Question: Don't know why, my search bar in iOS 7 is leaving a right space. It's ok in iOS 6.
I know it has something to do with the section index, because if I remove it the space disappears, but I don't know how to fix it. Any thoughts?

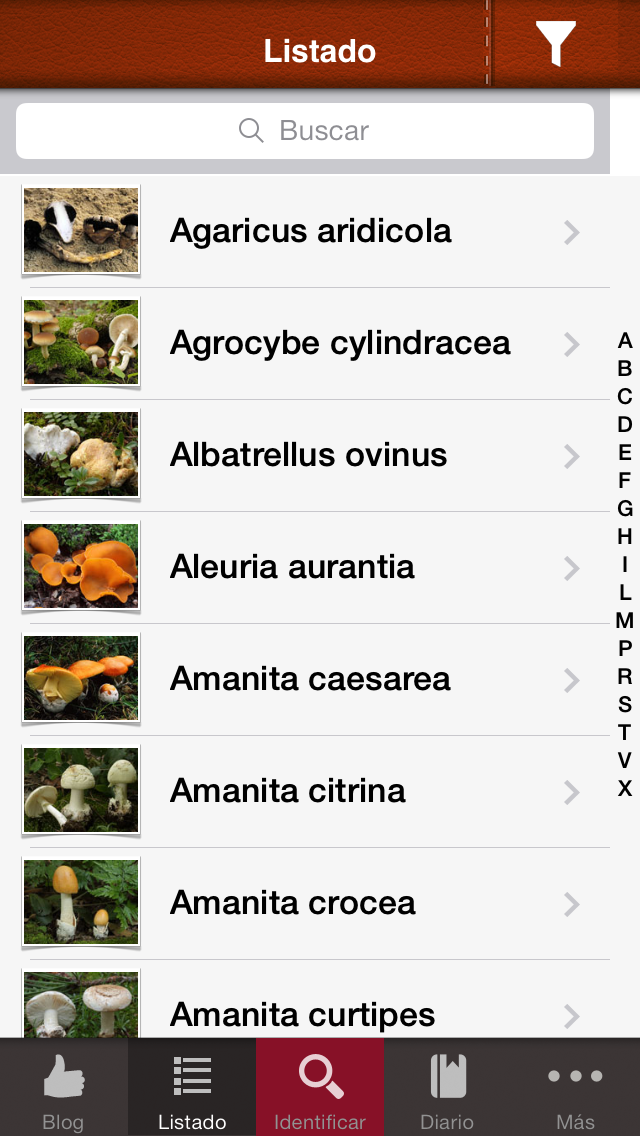
Answer: Until a better answer appears, I just manually changed the frame of the search bar like this:
'''
- (void)viewDidLayoutSubviews {
[super viewDidLayoutSubviews];
CGRect barFrame = self.searchBar.frame;
barFrame.size.width = self.view.bounds.size.width;
self.searchBar.frame = barFrame;
}
'''